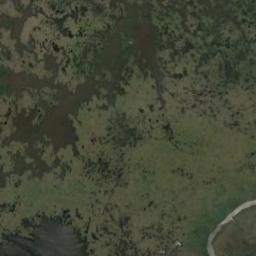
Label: wetland